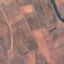
Label: PermanentCrop